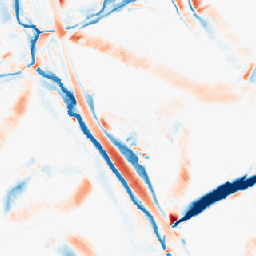
Category: morphological
Decomposition family: morphological_diamond
Decomposition parameters: operation: average
radius: 15
Upsampling method: nearest
Upsampling parameters: scale: 8
Upsampling scale: 8